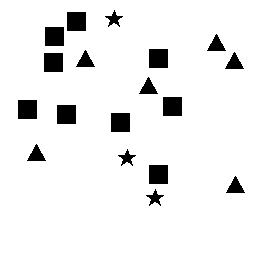
Squares: 9
Triangles: 6
Stars: 3
Total shapes: 18